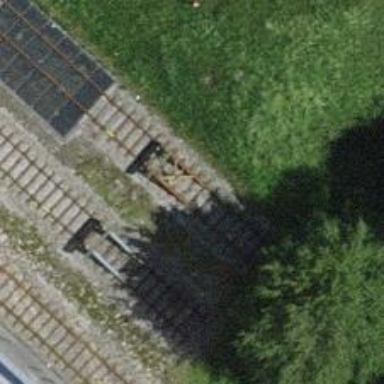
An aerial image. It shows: Railway buffer stop.